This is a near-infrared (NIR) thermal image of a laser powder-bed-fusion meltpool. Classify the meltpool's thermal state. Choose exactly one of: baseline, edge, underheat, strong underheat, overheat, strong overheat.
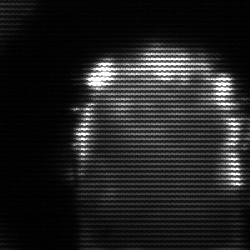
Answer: baseline